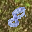
Label: 8